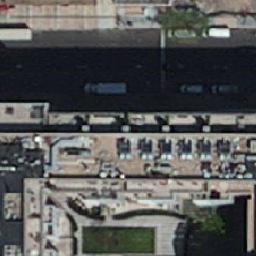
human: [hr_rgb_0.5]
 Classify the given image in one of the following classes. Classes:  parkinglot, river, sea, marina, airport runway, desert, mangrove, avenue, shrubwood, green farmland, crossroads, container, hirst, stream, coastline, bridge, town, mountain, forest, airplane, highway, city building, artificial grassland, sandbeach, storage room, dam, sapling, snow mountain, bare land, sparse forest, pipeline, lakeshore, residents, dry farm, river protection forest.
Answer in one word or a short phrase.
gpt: city building